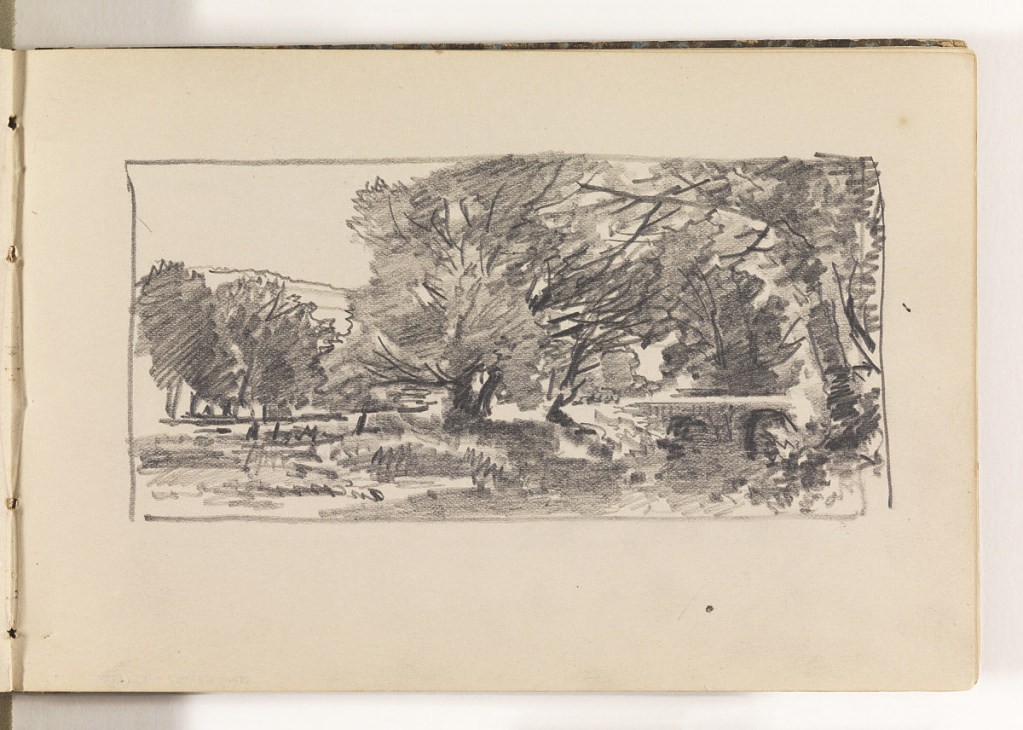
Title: Countryside with Many Trees
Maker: William Trost Richards, American, 1833–1905
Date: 1870–85
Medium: Graphite on cream wove paper, bound
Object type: Sketchbook folio
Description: Sketch of shady, heavily-wooded countryside.